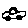
Label: car